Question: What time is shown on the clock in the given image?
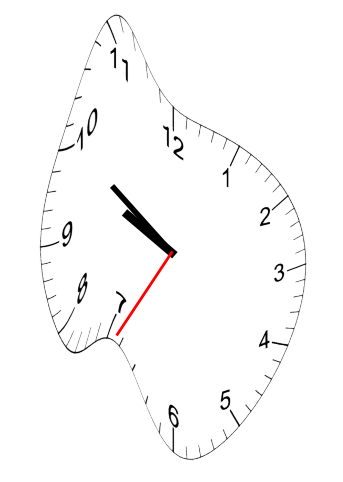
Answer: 09:50:35